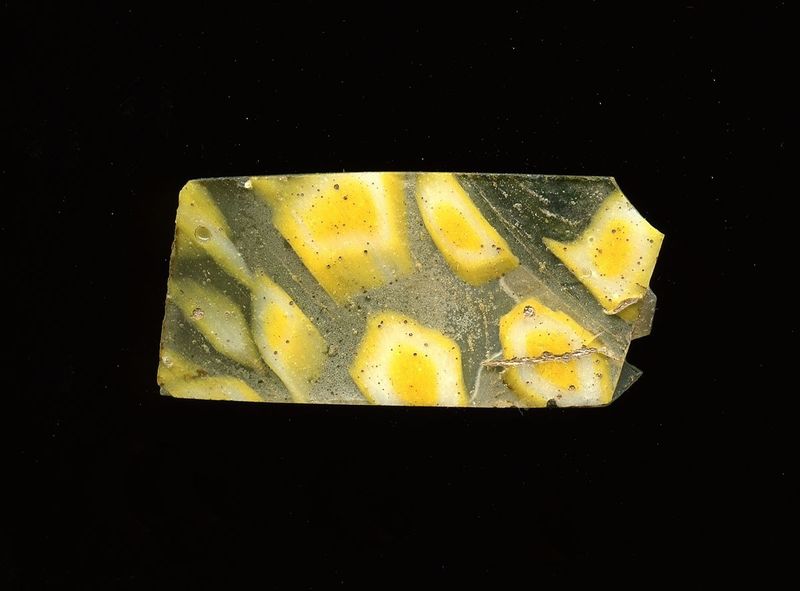
Titel: Mosaikglasfragment
Standort: Hamburg
Institution: Museum für Kunst und Gewerbe Hamburg
Schlagwörter: gelb, glas, schwarz, antike, geschnitten, schnitt, mosaik, löcher, fragment, wandschmuck, kaiserzeit, gepresst, blasen, gals, bruch, scherbe, bodenbeläge, frühe kaiserzeit, prinzipat, römische, mittlere, späte